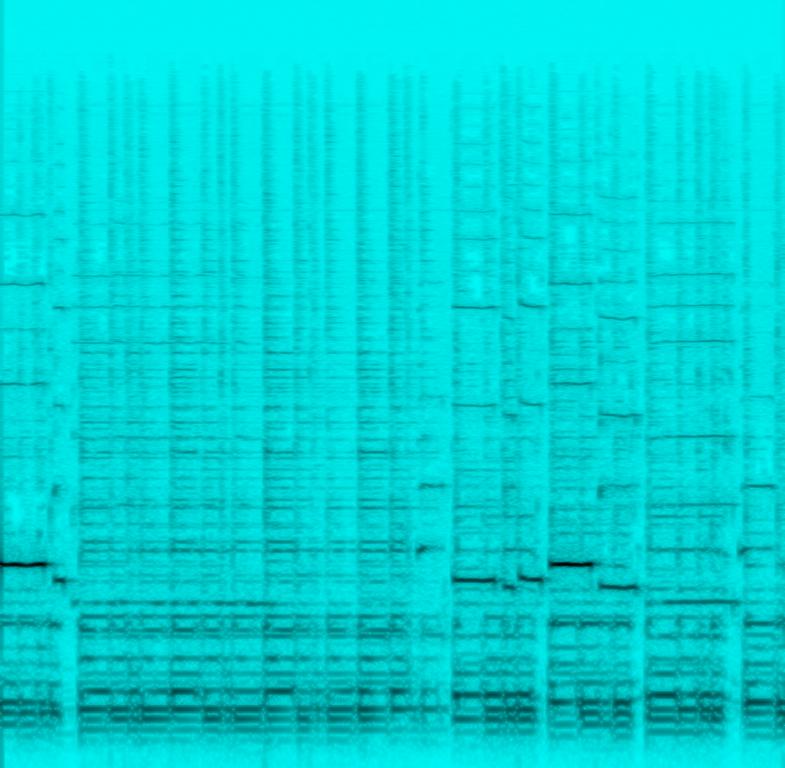
The low quality recording features a breathy flute melody playing over acoustic rhythm guitar. The recording is noisy, in mono and it sounds passionate and easygoing.